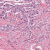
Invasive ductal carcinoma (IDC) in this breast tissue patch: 1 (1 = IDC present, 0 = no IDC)